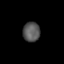
Tissue: skin
Cell type: Epithelial cells
Senescence score: 0.2771
Nuclear area (px): 332
Mean DAPI intensity: 86.003